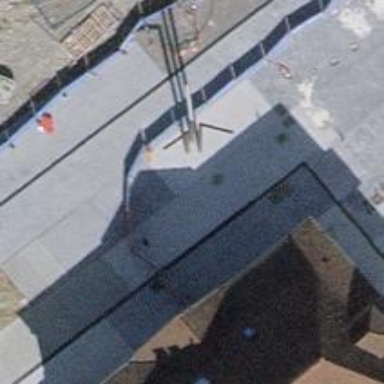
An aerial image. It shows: Support pole.